Interaction volume radius: 10 \u00c5
Interaction volume height: 15 \u00c5
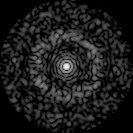
Disorder parameter: 0.8371